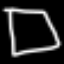
Label: square